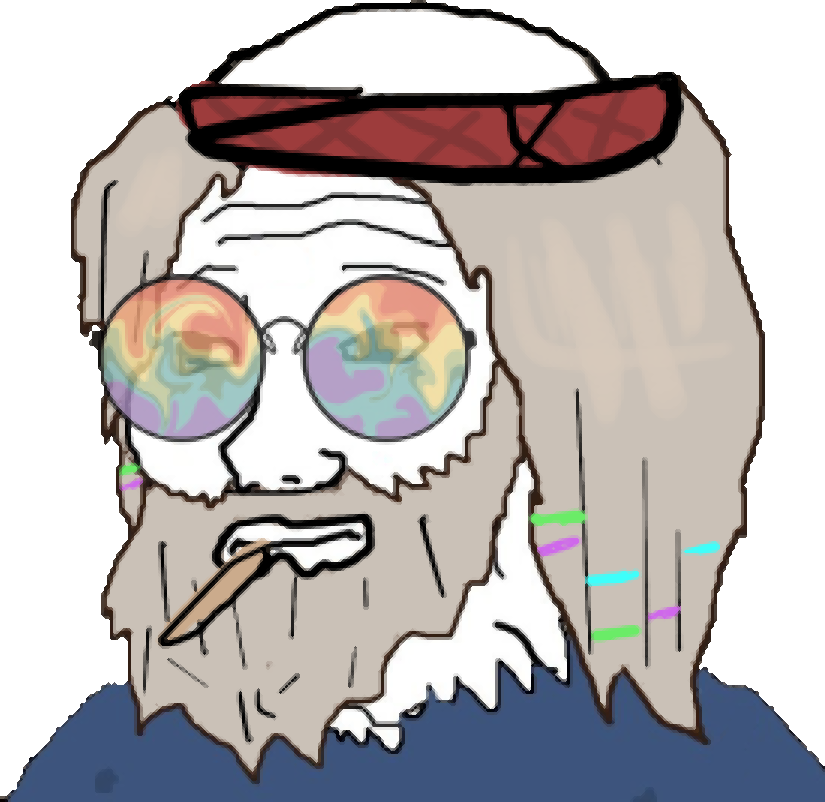
Label: 5_Bloomer